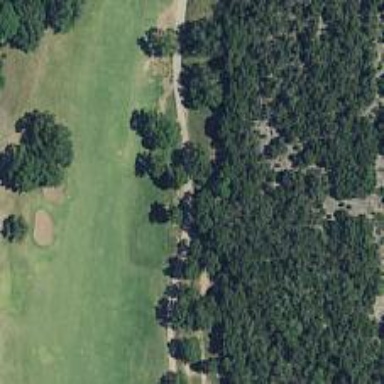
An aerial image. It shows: Path for both road and golf.